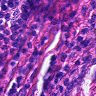
Metastatic tissue present: no